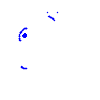
Particle: pion